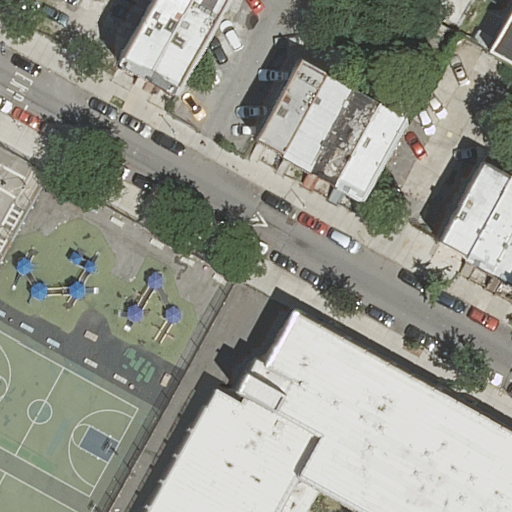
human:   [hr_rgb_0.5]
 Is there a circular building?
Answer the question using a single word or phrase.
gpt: no

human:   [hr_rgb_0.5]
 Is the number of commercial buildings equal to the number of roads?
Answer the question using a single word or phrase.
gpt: no

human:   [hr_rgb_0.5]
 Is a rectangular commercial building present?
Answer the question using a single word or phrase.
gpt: no

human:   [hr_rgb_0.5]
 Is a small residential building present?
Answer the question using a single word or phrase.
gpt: yes

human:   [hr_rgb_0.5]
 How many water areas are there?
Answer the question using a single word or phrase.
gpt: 0

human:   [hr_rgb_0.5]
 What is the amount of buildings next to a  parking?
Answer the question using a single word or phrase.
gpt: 11

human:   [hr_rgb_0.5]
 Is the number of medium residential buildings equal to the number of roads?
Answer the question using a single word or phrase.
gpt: no

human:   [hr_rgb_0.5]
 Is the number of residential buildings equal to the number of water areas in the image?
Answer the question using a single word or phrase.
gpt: no

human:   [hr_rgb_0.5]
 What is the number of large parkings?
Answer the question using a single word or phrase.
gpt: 1

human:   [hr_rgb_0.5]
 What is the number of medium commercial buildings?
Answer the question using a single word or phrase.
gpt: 0

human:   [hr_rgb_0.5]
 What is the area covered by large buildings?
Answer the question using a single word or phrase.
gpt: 0m2

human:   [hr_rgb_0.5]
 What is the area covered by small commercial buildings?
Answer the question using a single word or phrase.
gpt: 0m2

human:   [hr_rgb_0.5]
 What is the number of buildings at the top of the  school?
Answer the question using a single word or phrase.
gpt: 10

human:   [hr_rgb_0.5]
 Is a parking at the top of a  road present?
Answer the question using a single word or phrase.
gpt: yes

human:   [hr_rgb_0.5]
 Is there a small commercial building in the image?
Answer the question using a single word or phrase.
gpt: no

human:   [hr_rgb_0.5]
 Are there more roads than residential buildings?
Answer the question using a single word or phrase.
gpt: no

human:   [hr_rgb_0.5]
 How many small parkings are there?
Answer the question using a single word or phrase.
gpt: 1

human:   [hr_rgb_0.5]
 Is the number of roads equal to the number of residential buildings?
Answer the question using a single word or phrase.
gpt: no

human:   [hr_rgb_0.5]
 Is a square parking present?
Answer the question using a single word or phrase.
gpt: no

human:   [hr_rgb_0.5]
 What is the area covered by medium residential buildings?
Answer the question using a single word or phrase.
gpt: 846m2

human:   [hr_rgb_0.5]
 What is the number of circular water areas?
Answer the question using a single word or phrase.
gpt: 0

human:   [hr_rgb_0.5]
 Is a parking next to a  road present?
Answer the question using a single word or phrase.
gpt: yes

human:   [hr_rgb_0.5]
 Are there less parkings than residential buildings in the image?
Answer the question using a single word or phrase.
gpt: yes

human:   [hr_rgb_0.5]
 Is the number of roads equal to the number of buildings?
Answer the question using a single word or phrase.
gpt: no

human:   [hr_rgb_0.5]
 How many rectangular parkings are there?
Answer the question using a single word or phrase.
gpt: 2

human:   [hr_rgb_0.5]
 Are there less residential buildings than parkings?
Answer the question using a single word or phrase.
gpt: no

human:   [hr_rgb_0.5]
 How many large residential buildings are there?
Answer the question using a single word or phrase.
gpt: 0

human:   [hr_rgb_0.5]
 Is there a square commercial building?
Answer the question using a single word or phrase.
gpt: no

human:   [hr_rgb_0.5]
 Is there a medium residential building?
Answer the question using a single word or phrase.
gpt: yes

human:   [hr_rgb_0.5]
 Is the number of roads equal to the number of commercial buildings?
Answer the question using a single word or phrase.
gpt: no

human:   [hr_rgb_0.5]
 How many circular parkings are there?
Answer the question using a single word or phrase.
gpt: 0

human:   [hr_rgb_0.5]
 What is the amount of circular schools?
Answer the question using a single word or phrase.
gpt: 0

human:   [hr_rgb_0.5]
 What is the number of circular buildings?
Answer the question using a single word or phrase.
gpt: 0

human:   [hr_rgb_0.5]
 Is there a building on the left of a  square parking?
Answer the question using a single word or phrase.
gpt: no

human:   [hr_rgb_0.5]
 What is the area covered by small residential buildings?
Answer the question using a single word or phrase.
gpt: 179m2

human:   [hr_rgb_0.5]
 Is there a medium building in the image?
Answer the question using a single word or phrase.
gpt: yes